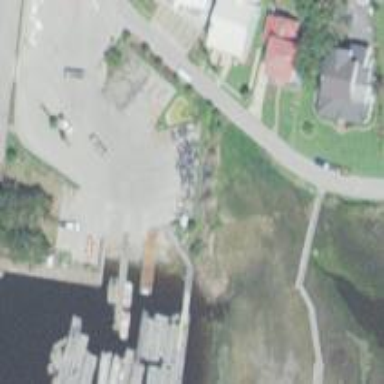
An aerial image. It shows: Slipway on leisure land.